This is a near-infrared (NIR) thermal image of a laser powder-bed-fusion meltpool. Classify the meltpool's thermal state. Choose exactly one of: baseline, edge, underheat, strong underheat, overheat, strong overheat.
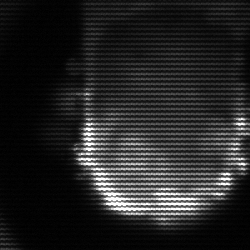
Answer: baseline